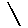
Label: line